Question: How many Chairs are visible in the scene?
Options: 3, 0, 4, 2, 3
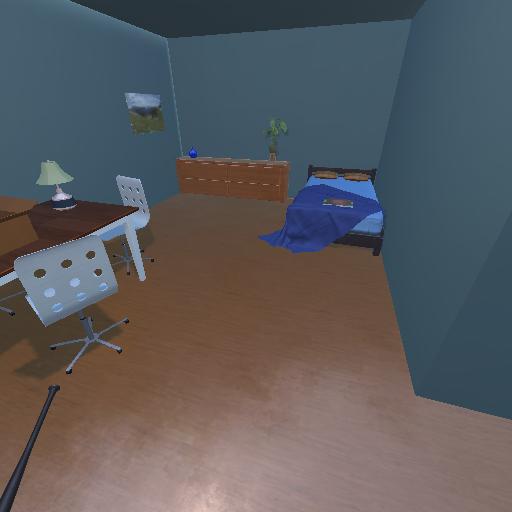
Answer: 3